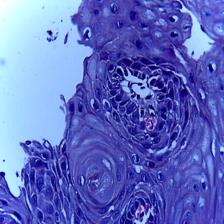
Diagnosis: OSCC